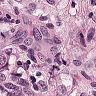
Metastatic tissue present: yes